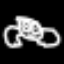
Label: frog